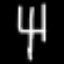
Label: fork